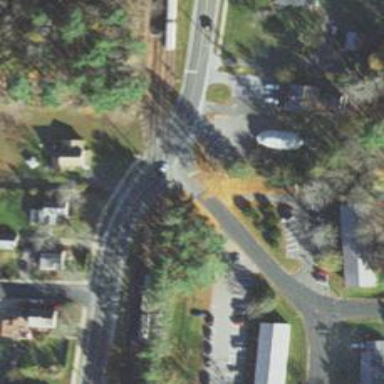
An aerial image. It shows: Railway crossing.